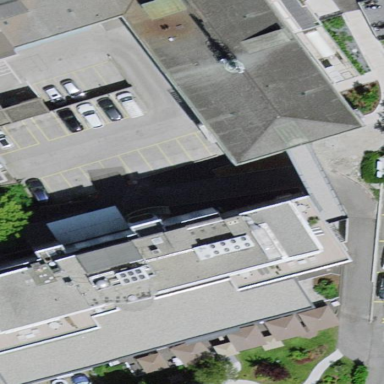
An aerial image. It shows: Hospital building that houses clinic providing healthcare services.